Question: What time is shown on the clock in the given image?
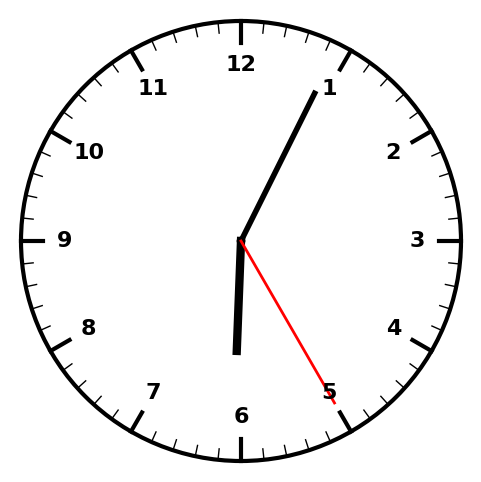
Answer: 06:04:25